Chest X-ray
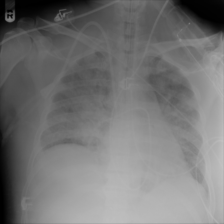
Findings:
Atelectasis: negative
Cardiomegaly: negative
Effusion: negative
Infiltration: negative
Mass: negative
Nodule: negative
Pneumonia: negative
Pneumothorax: negative
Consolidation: negative
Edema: negative
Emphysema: negative
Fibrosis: negative
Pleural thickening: negative
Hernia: negative